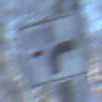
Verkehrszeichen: VerlaufVorfahrtsstrasse3
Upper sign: Vorfahrtsstrasse
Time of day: MorningAfternoon
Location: Outdoor (Nature)
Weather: Clear
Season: Winter
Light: Natural